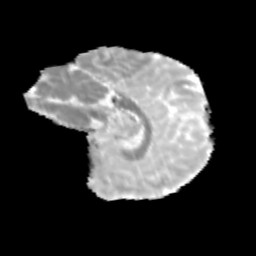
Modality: MD
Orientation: sagittal
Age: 10
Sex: male
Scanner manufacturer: siemens
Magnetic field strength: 3 T
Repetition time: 3.8 s
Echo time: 0.07 s